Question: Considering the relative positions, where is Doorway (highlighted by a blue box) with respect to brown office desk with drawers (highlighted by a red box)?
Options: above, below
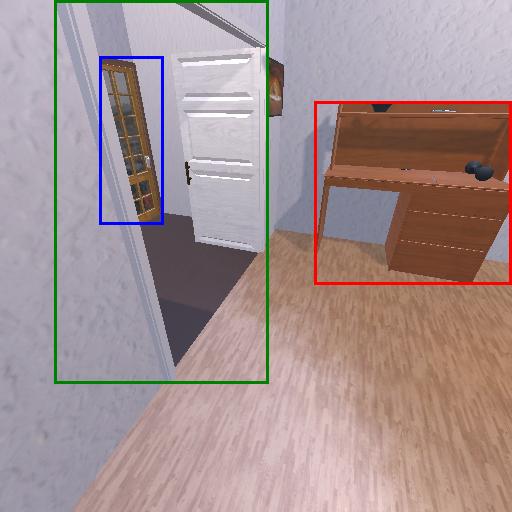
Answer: above